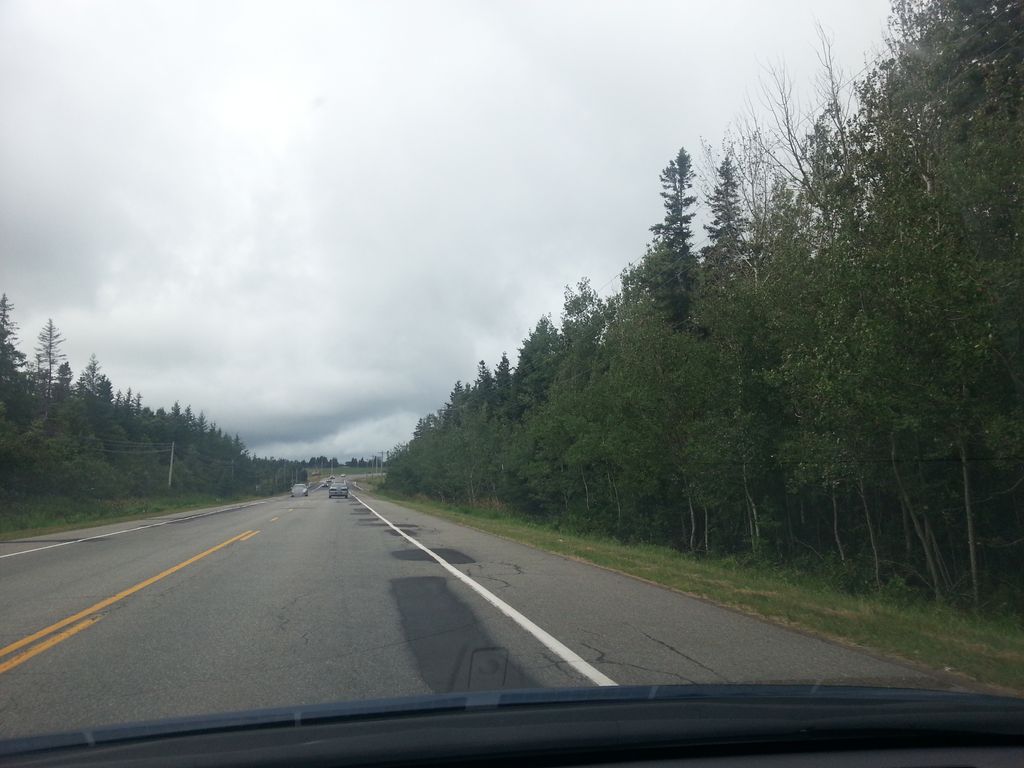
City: charlottetown